七年级 · 度量几何学
如图, $C D / / A B$, 点 $O$ 在 $A B$ 上, $O E$ 平分 $\angle B O D, O F \perp O E, \angle D=110^{\circ}$, 则 $\angle A O F$ 的度数是( )

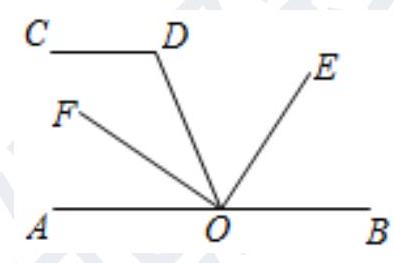
A. $20^{\circ}$
B. $25^{\circ}$
C. $30^{\circ}$

D. $35^{\circ}$

答案: D
解析: 【答案】 $D$

【解析】解: $\because C D / / A B$,

$\therefore \angle A O D+\angle D=180^{\circ}$,

$\therefore \angle A O D=70^{\circ}$,

$\therefore \angle D O B=110^{\circ}$,

$\because O E$ 平分 $\angle B O D$,

$\therefore \angle D O E=55^{\circ}$,

$\because O F \perp O E$,

$\therefore \angle F O E=90^{\circ}$,

$\therefore \angle D O F=90^{\circ}-55^{\circ}=35^{\circ}$,

$\therefore \angle A O F=70^{\circ}-35^{\circ}=35^{\circ}$,

故选: D.

根据平行线的性质解答即可.

此题考查平行线的性质, 关键是根据平行线的性质解答.